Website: home-depot
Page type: delivery-shipping
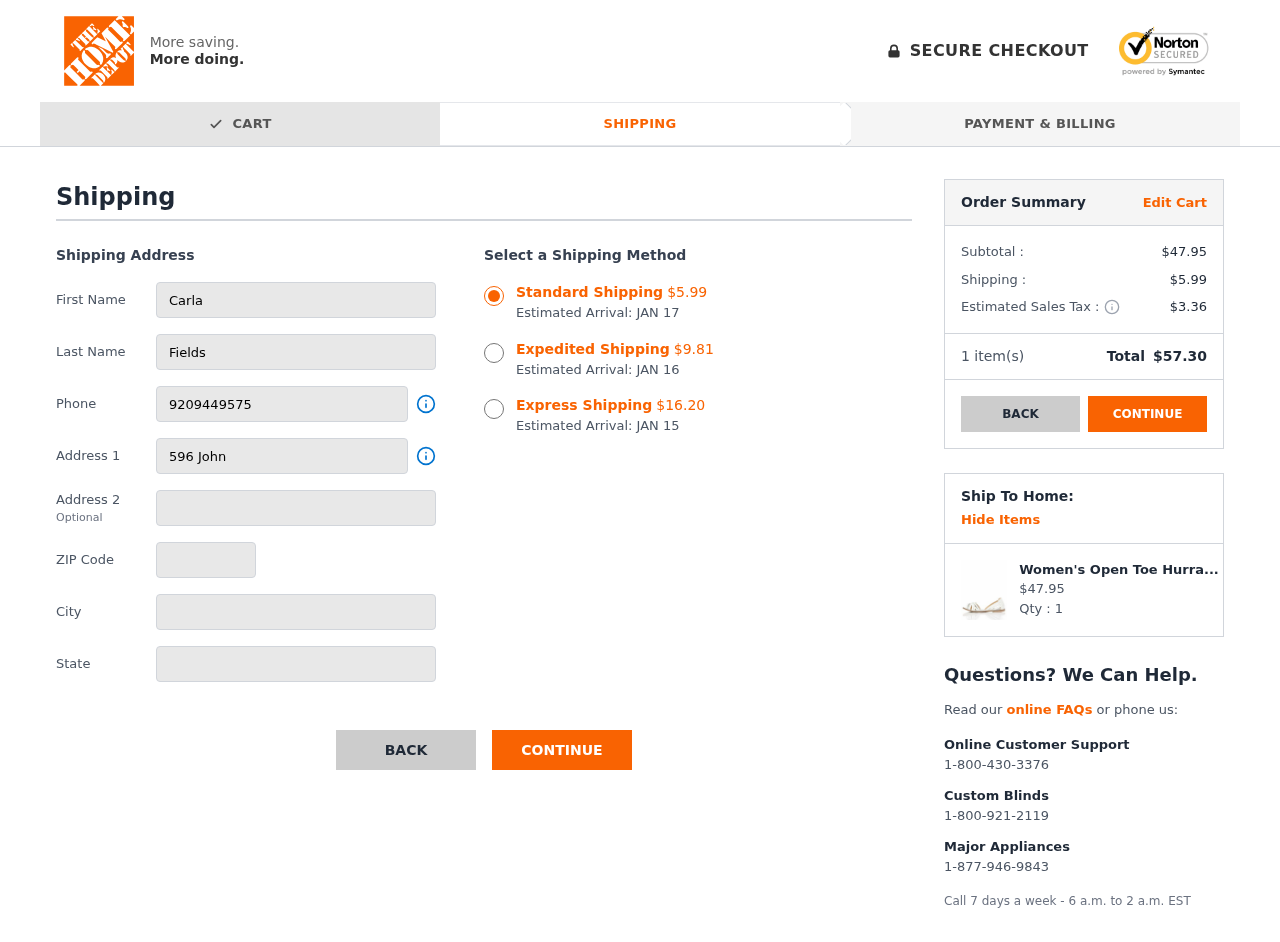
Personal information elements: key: PII_CITY
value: Lewisberg
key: PII_FIRSTNAME
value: Carla
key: PII_LASTNAME
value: Fields
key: PII_PHONE
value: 9209449575
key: PII_POSTCODE
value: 10549
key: PII_STATE
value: Florida
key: PII_STREET
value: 596 Johnson Bridge
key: PII_STREET2
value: Suite 866
Product elements: key: PRODUCT1_NAME
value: Women's Open Toe Hurrache, White, 6 UK
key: PRODUCT1_PRICE
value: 47.95
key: PRODUCT1_QUANTITY
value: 1
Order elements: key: ORDER_SHIPPING_COST_STANDARD
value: $5.99
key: ORDER_DELIVERY_DATE
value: JAN 17
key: ORDER_SHIPPING_COST_EXPEDITED
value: $9.81
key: ORDER_DELIVERY_DATE_EXPEDITED
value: JAN 16
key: ORDER_SHIPPING_COST_EXPRESS
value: $16.20
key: ORDER_DELIVERY_DATE_EXPRESS
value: JAN 15
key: ORDER_SUBTOTAL
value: $47.95
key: ORDER_SHIPPING_COST
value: $5.99
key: ORDER_TAX
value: $3.36
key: ORDER_NUM_ITEMS
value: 1
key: ORDER_TOTAL
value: $57.30